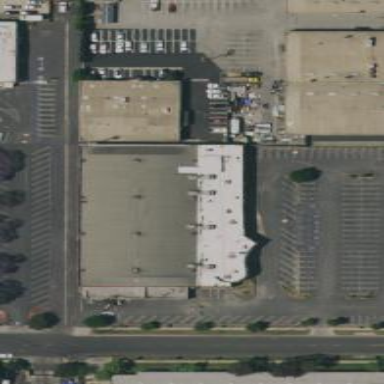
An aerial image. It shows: Building with bowling alley inside.